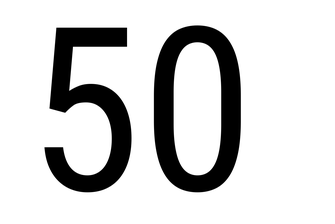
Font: Roboto_Condensed_Regular